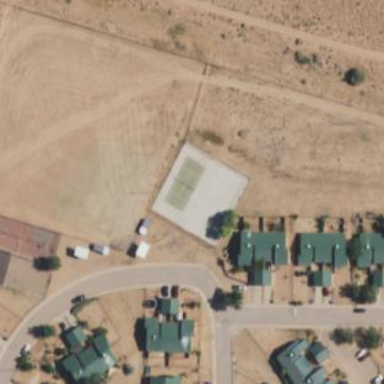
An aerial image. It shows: Tennis court on the leisure land pitch.